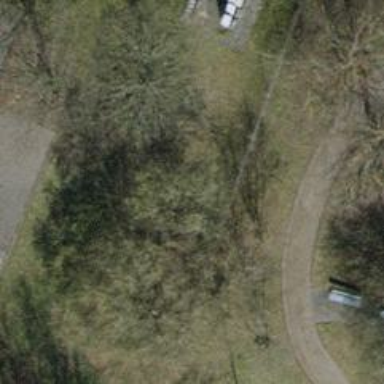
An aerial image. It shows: Avenue lined with trees.